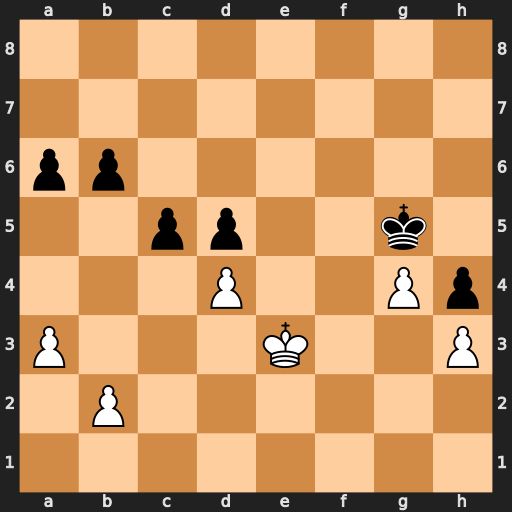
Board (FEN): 8/8/pp6/2pp2k1/3P2Pp/P3K2P/1P6/8
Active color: w
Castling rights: -
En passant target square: -
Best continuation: dxc5 bxc5 b4 cxb4 axb4